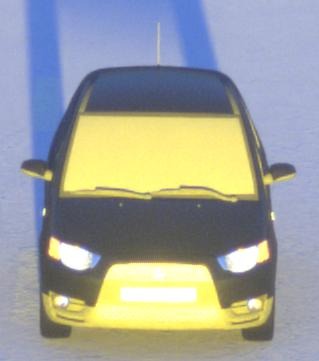
Make: Mitsubishi
Model: Colt 1.1
Detailed model: Colt (VI)
Model produced from: 2008/11
Model produced until: 2010/10
Doors: 3
Color: black
Road condition: dry road
Daytime: sunrise or sunset
Contrast: high contrast